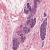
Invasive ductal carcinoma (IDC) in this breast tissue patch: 0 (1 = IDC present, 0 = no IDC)